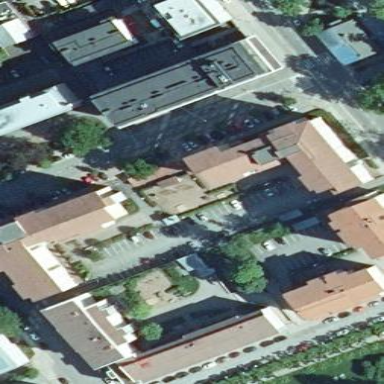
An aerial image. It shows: Residential area located within city block.